Question: I used < Pre > to show my json data in Modal. But < pre > became different size according to the json size. I want to fix the < pre > height. If json is bigger, it will show by scroll.
Here is my Modal .
'''
<div class="modal-content json-modal-body" id="full-width" ng-controller="projectdetailsController">
<div class="modal-header modal-header-confirm">
<h4 class="modal-title ng-binding">
<span class="glyphicon glyphicon-indent-left"></span>{{modalOptions.headerText}}
</h4>
</div>
<div class="modal-body">
<pre ng-bind-html="json | prettifyFilter"></pre>
</div>
</div>
'''
When the json is empty. It becomes like this

How can i do this ?
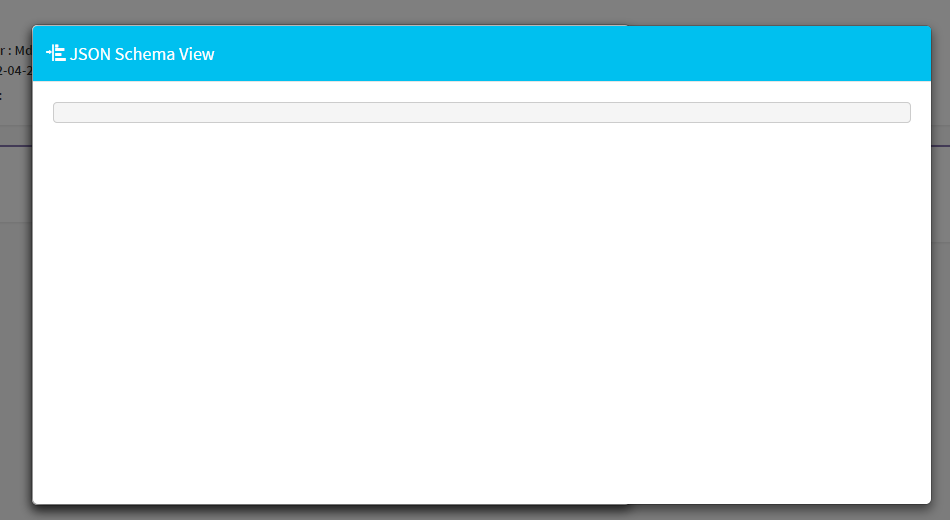
Answer: Try This:
'''
<style>
div.scroll {
width: 100px;
height: 100px;
overflow: scroll;
}
</style>
'''
See, if that solves your problem.